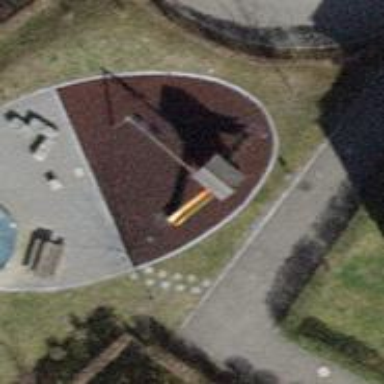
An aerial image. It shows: Playground featuring slide.